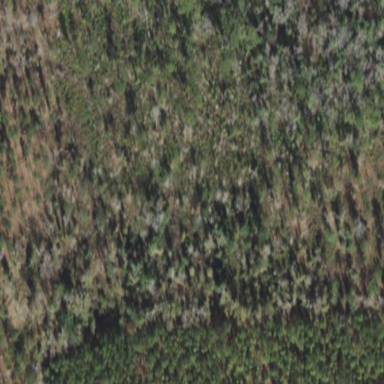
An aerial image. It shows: Mixed woodland area with various types of leaves.